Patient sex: F
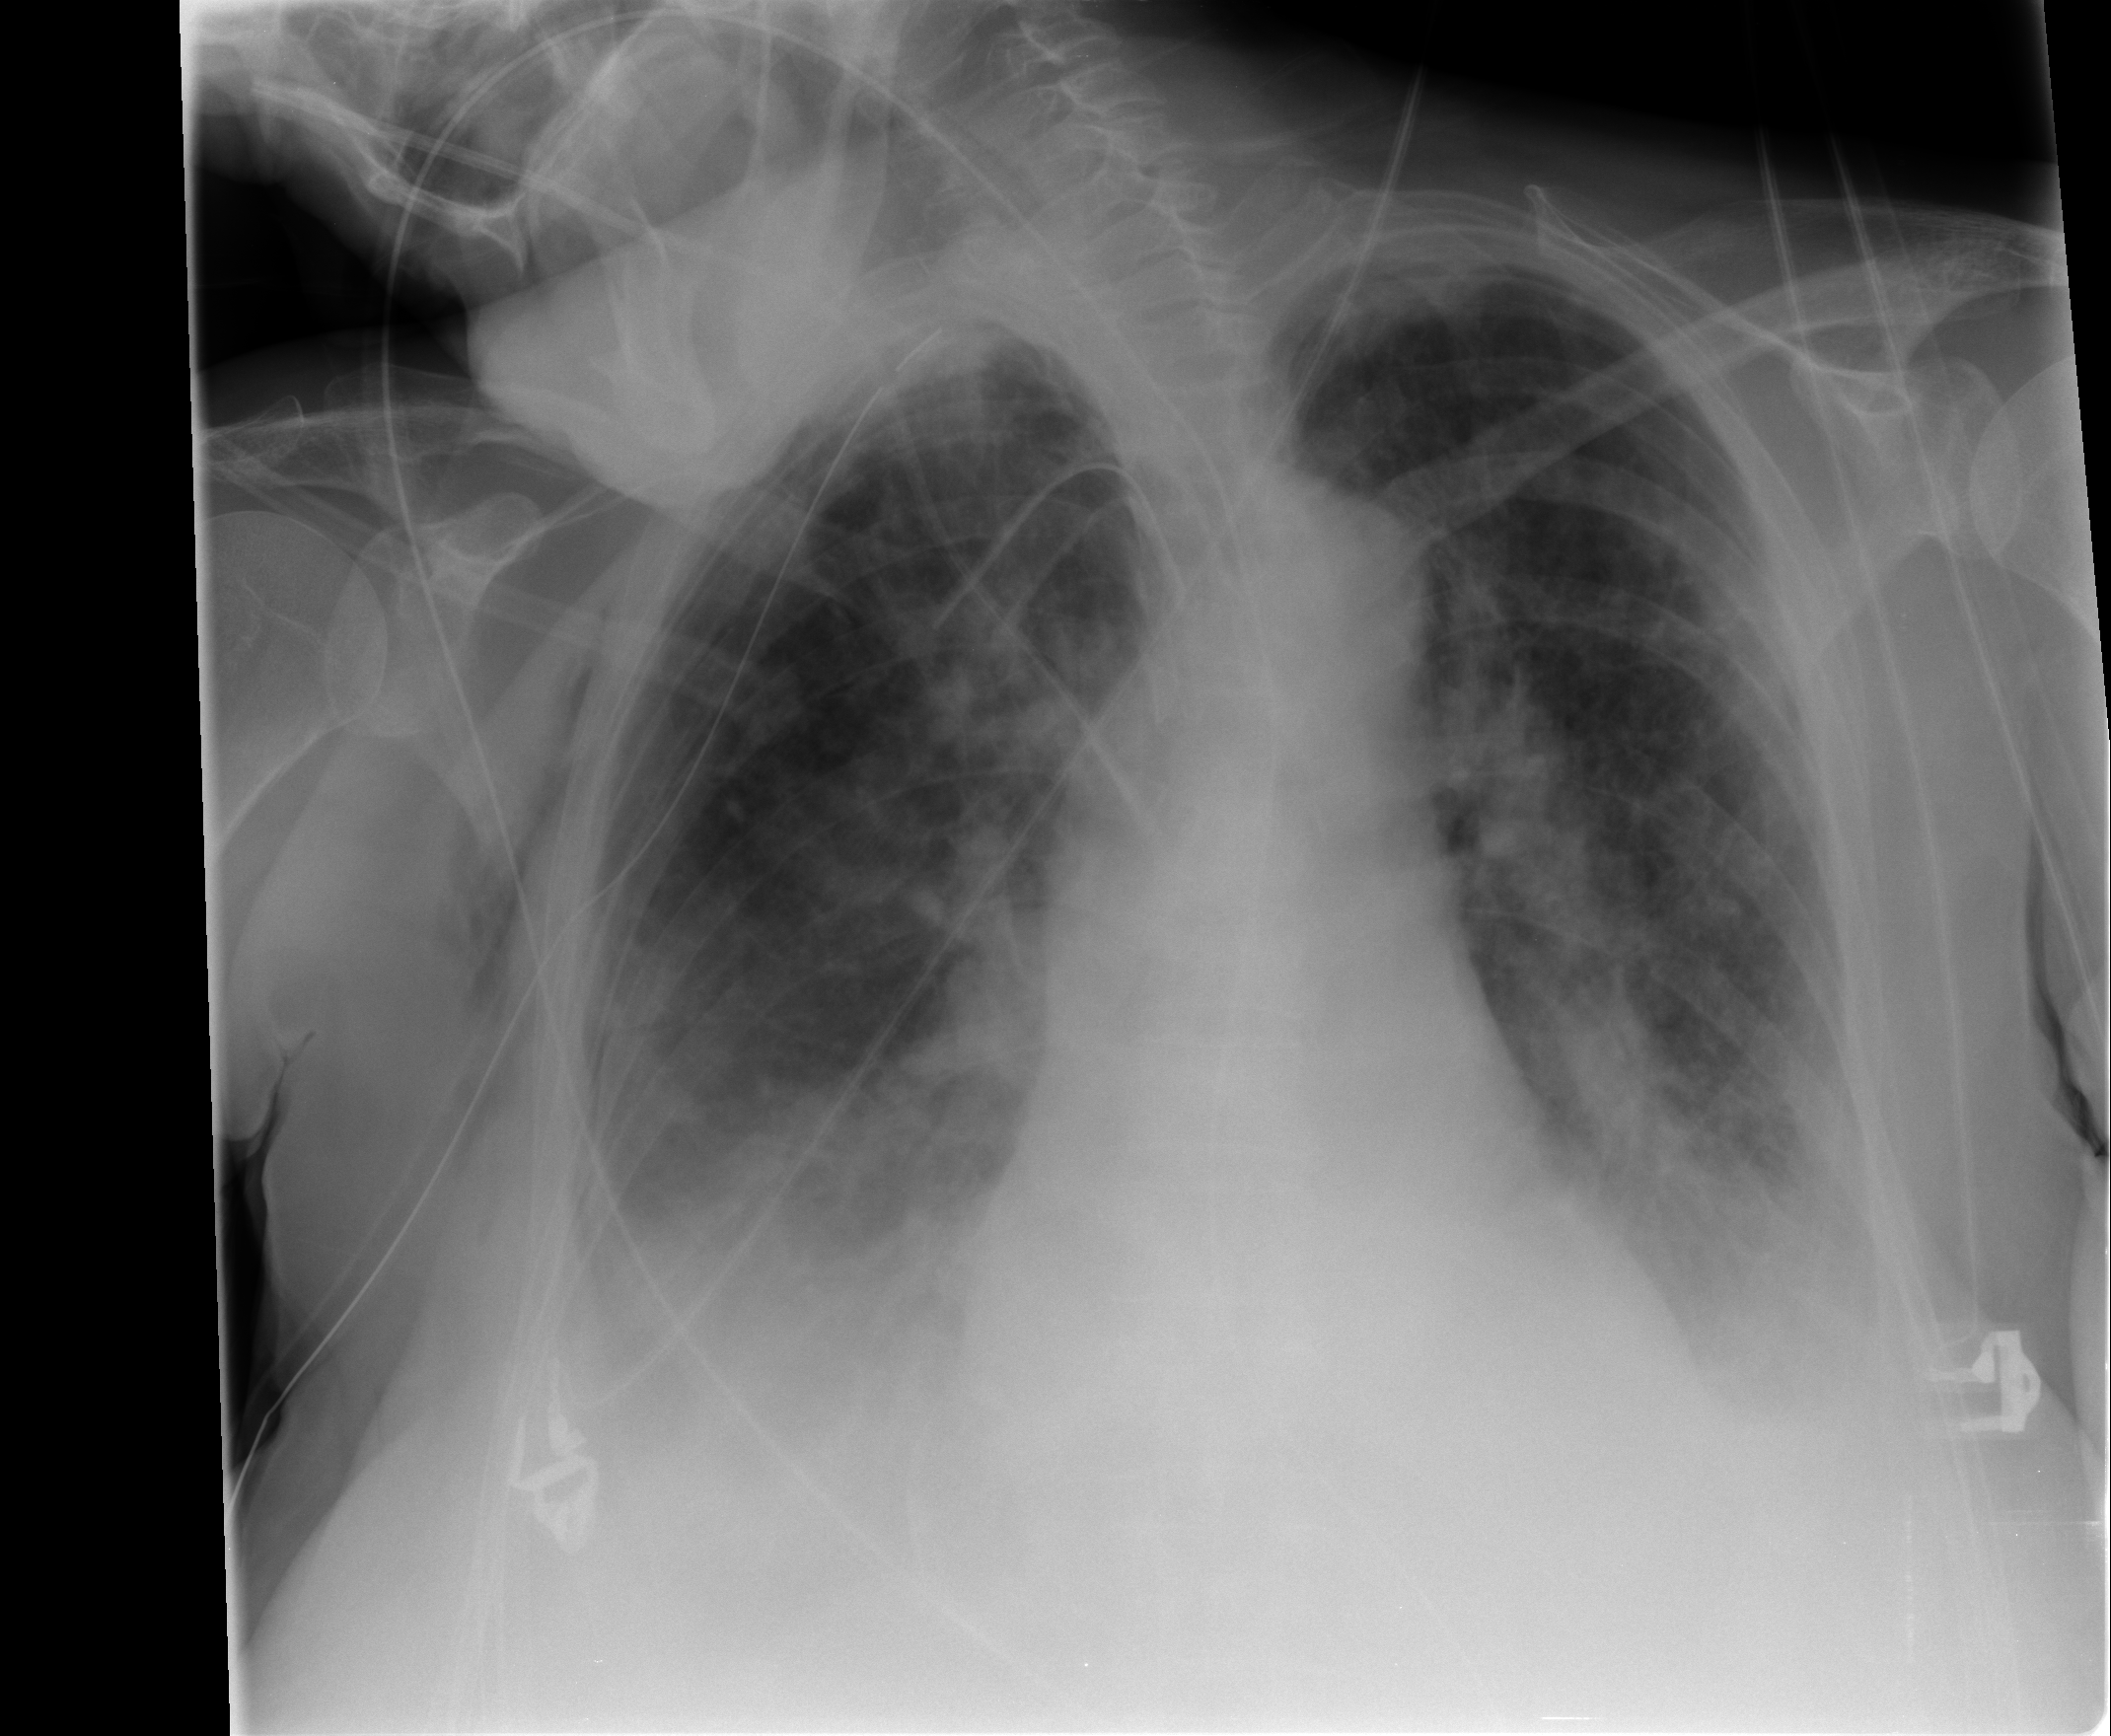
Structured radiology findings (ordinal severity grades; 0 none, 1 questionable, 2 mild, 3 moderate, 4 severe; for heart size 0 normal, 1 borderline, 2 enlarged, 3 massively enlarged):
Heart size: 0
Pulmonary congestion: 1
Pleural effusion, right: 3
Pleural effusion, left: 2
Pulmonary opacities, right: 3
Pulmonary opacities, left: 3
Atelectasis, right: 3
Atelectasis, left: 3